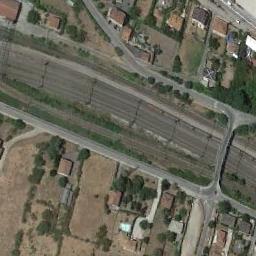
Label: railway